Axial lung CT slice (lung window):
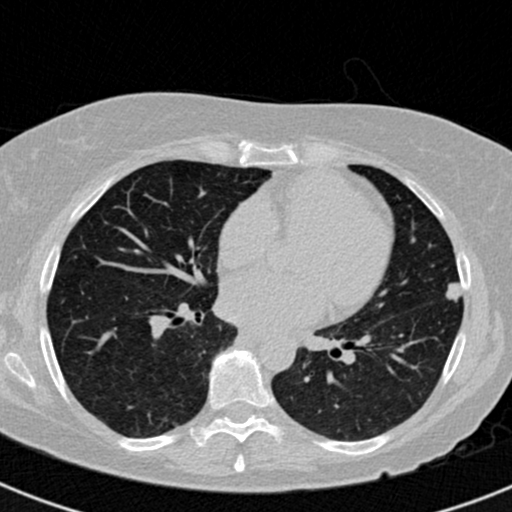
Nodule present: yes
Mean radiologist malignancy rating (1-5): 3.5